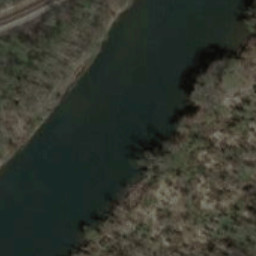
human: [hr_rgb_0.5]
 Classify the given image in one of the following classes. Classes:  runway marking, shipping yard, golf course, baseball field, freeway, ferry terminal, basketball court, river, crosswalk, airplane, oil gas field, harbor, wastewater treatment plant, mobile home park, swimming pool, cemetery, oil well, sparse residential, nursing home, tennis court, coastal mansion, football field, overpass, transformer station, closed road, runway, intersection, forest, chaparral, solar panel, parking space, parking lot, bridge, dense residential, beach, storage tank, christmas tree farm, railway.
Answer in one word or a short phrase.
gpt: river